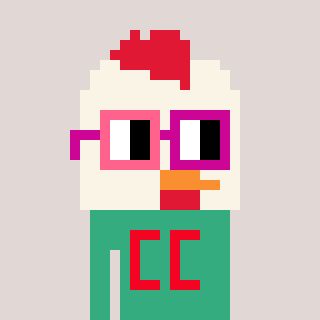
a pixel art character with square pink and red glasses, a chicken-shaped head and a teal-colored body on a warm background